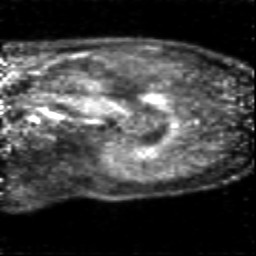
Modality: PET
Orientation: sagittal
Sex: male
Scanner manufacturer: siemens